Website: macys
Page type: customer-info-address
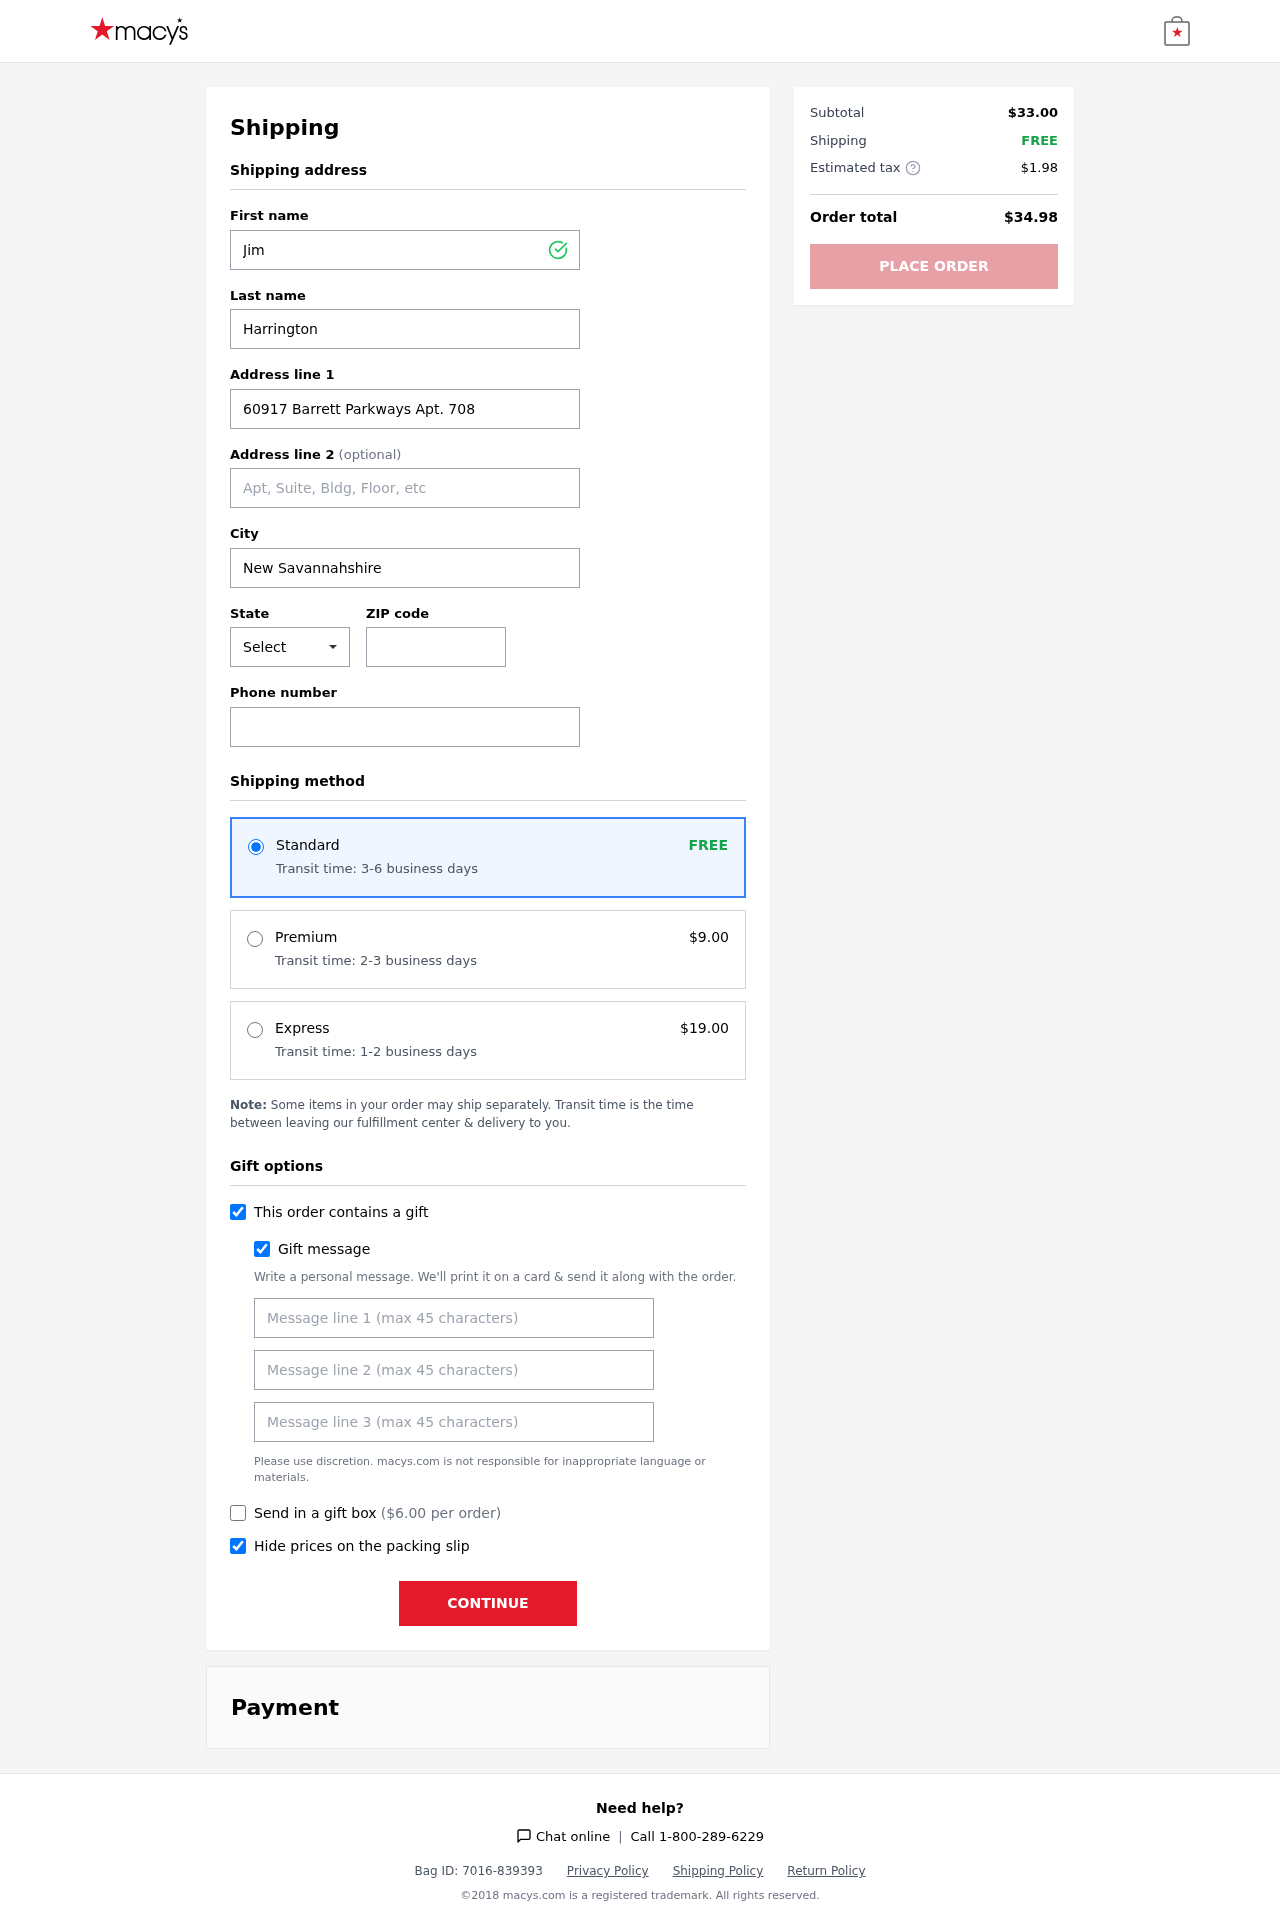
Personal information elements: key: PII_CITY
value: New Savannahshire
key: PII_FIRSTNAME
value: Jim
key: PII_GIFT_MESSAGE
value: Hey Justin, I remember you mentioning how much you needed sturdy kitchen bags, so I grabbed these for you! Hope they make your cleanup a little easier. Enjoy!  Jim
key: PII_LASTNAME
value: Harrington
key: PII_PHONE
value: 8297806865
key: PII_POSTCODE
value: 67129
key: PII_STATE_ABBR
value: NJ
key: PII_STREET
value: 60917 Barrett Parkways Apt. 708
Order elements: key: ORDER_SHIPPING_STANDARD
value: FREE
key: ORDER_SHIPPING_STANDARD_TIME
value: Transit time: 3-6 business days
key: ORDER_SHIPPING_PREMIUM
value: $9.00
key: ORDER_SHIPPING_PREMIUM_TIME
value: Transit time: 2-3 business days
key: ORDER_SHIPPING_EXPRESS
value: $19.00
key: ORDER_SHIPPING_EXPRESS_TIME
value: Transit time: 1-2 business days
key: ORDER_GIFT_BOX_FEE
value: $6.00
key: ORDER_SUBTOTAL
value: $33.00
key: ORDER_SHIPPING_COST
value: FREE
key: ORDER_TAX
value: $1.98
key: ORDER_TOTAL
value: $34.98